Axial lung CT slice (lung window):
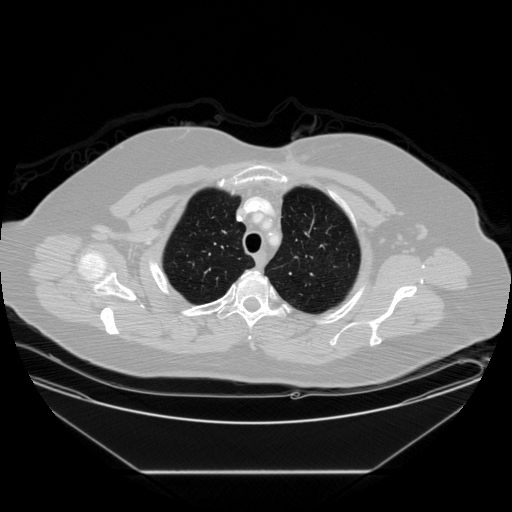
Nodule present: no